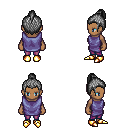
a pixel art fantasy rpg character, female body template, human, dark skin, chain tabard jacket, magenta pants, gray short topknot hairstyle, gold boots, four views (front, back, left, right), 2x2 character sprite sheet, small pixel art, hard edges, no anti-aliasing